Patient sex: M
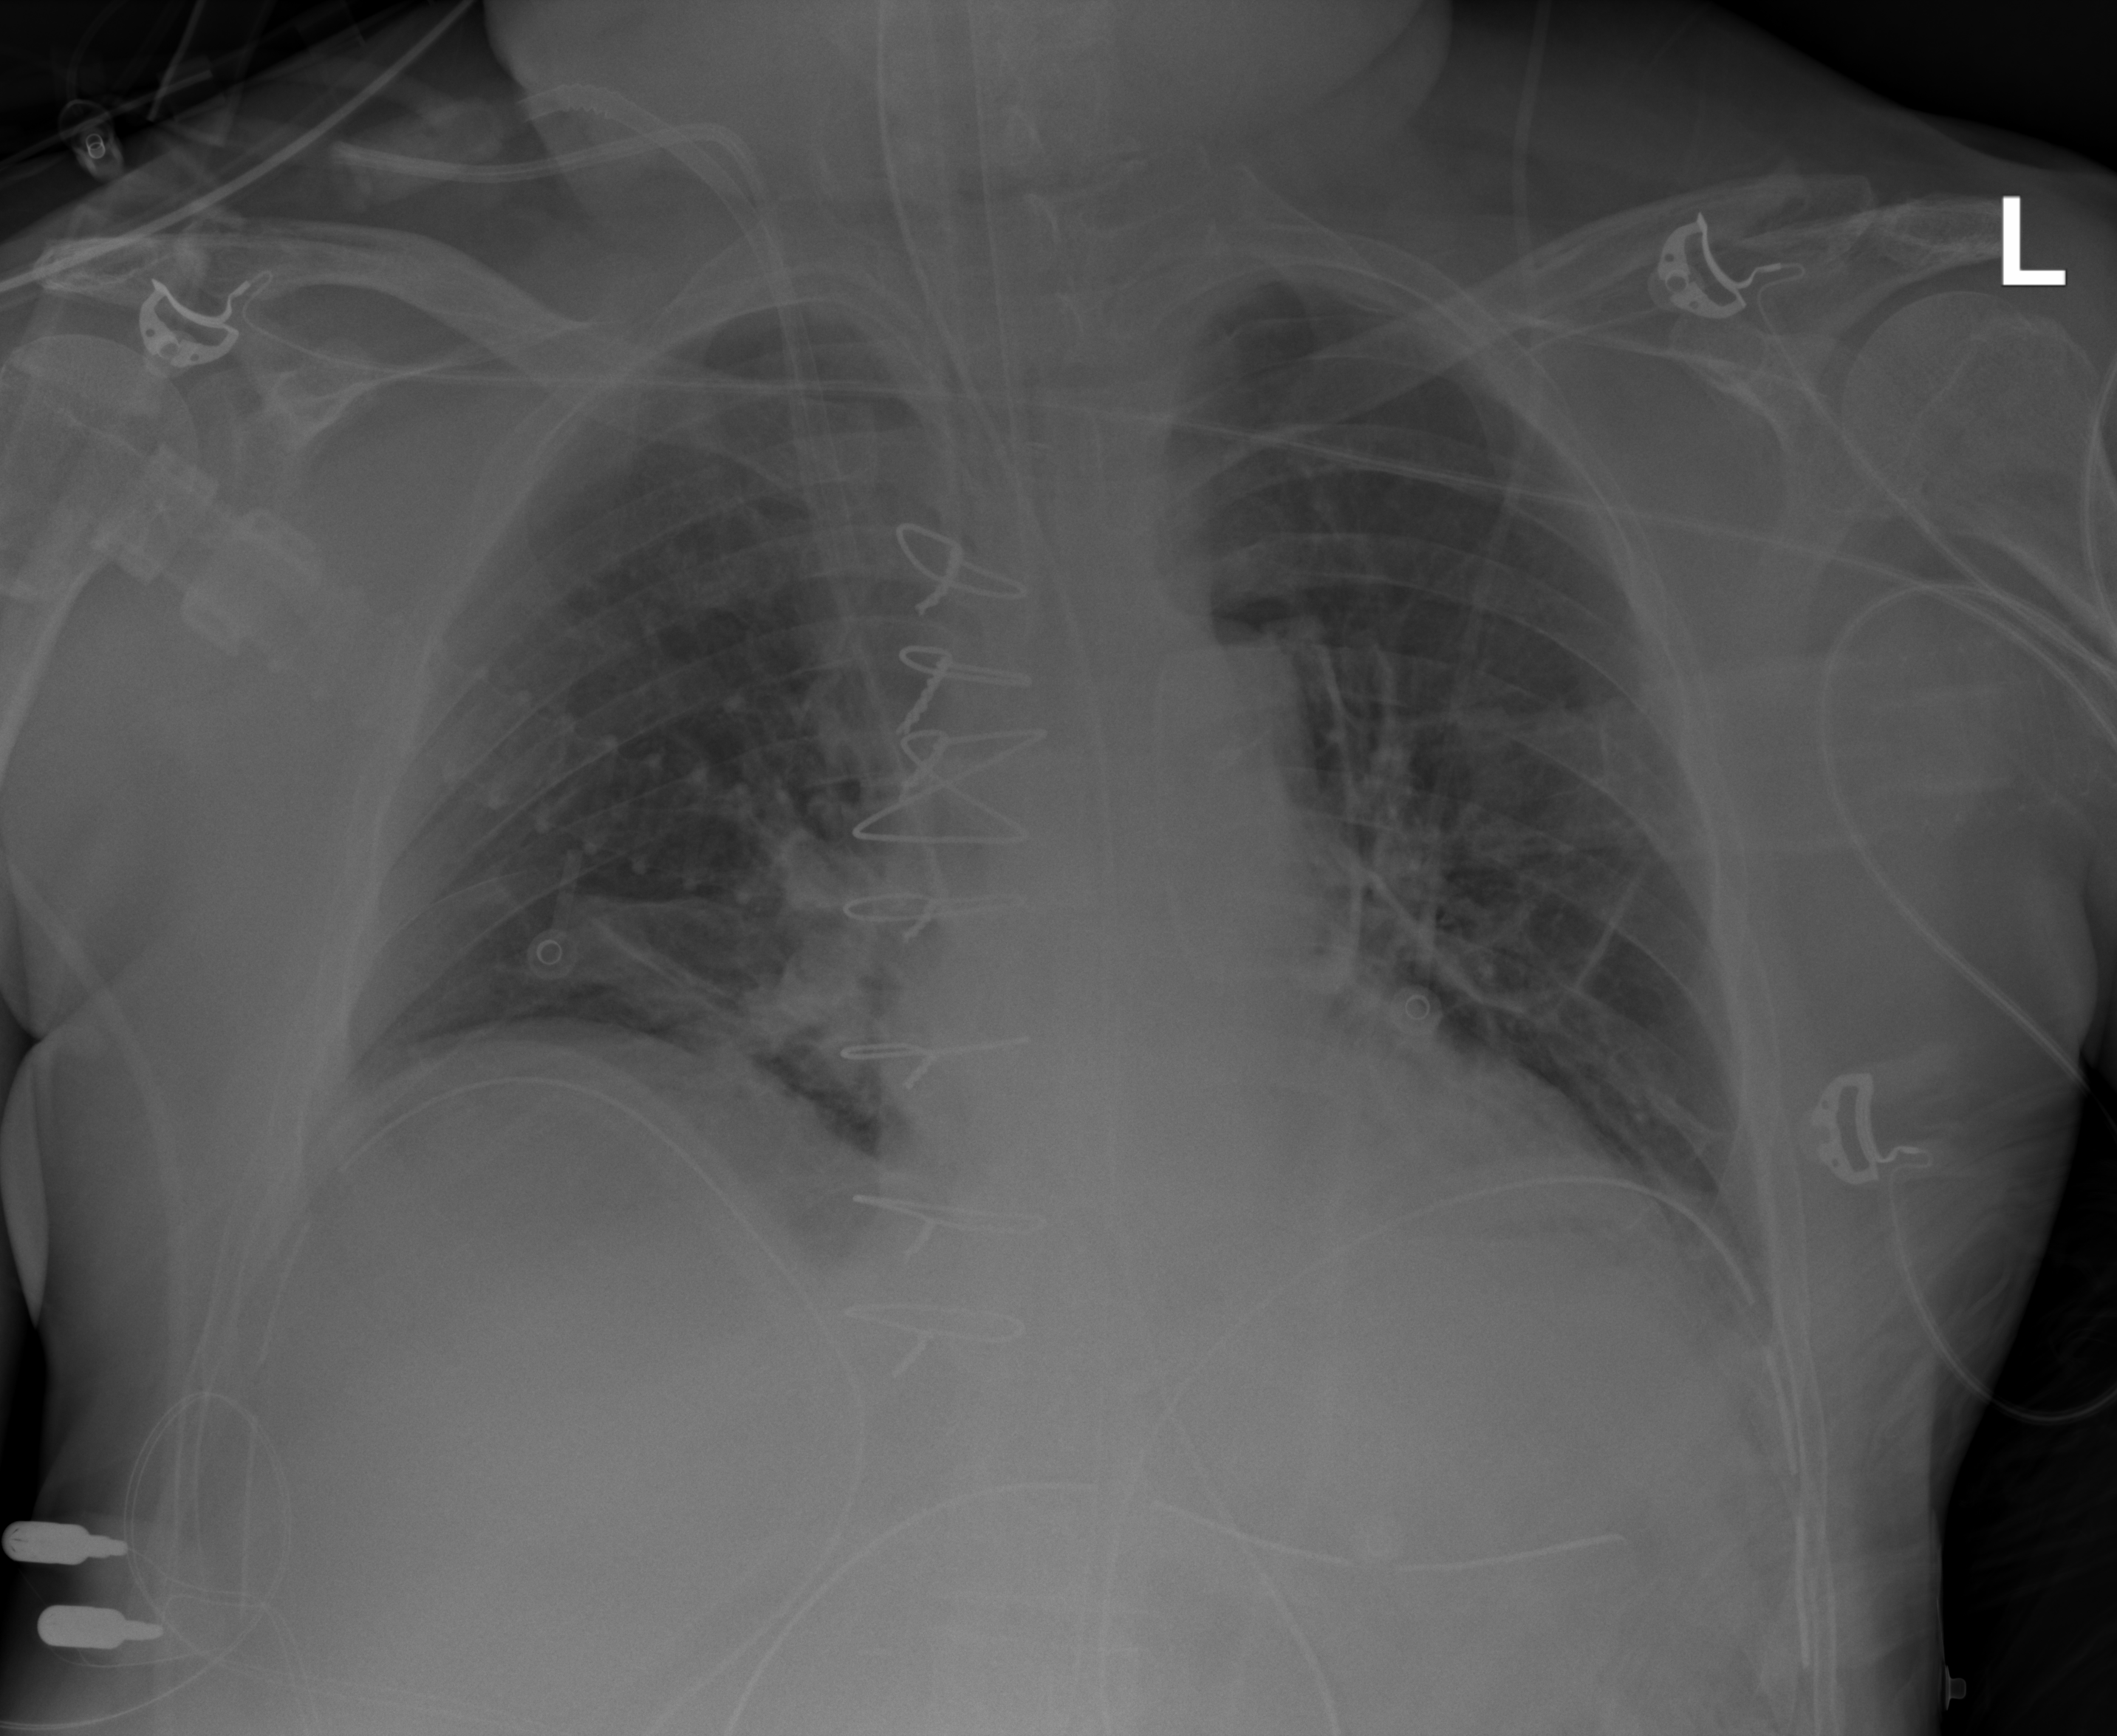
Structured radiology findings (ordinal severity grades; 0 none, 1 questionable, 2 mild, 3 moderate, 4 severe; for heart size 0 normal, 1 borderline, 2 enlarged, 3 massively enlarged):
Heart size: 2
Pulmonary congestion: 0
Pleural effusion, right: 0
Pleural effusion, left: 0
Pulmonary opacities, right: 0
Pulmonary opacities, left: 0
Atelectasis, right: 2
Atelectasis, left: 2